Question: i'm trying to run (two) queries against SQL Server 2005 using ADO:
'''
SELECT
sp.nt_username AS NTUsername,
sp.hostname AS HostName
FROM sys.dm_tran_locks tl
INNER JOIN master.dbo.sysprocesses sp
ON tl.request_session_id = sp.spid
WHERE tl.resource_type = N'APPLICATION'
AND tl.resource_database_id = (
SELECT dbid
FROM master.dbo.sysprocesses
WHERE spid = @@spid)
'''
and the SQL Server 2000 compatible version:
'''
SELECT
sp.nt_username AS NTUsername,
sp.hostname AS HostName
FROM master.dbo.syslockinfo sli
INNER JOIN master.dbo.sysprocesses sp
ON sli.req_spid = sp.spid
WHERE rsc_type = 10 --10=Appliction
AND rsc_dbid = (
SELECT dbid
FROM master.dbo.sysprocesses
WHERE spid = @@spid)
'''
The query fine:
'''
IRecordset rs =new Recordset();
rs.CursorLocation = adUseClient; //the default for a Recordset is adUseServer (Connection.Execute's default is adUseClient)
rs.CursorType := adOpenForwardOnly; //the default
rs.Open(szQuery, conn.ConnectionObject,
adOpenForwardOnly, //CursorType
adLockReadOnly, //LockType
adCmdText);
'''
But then the status of 'BOF' or 'EOF':
'''
if (rs.EOF) then
'''
triggers an exception:
- -
What is about this query that causes ADO to fail so miserably?
---
: There really a matching row:

The 'provider' i'm using in the connection string is 'Provider=SQLOLEDB'.
Bonus Chatter:
>
## sysprocesses
'''
nt_username nchar(128)
hostname nchar(128)
'''
and querying for both - but one at a time - works, e.g.:
'''
SELECT
sp.nt_username AS NTUsername
'''
and
'''
SELECT
sp.hostname AS HostName
'''
work. Querying for both fail.
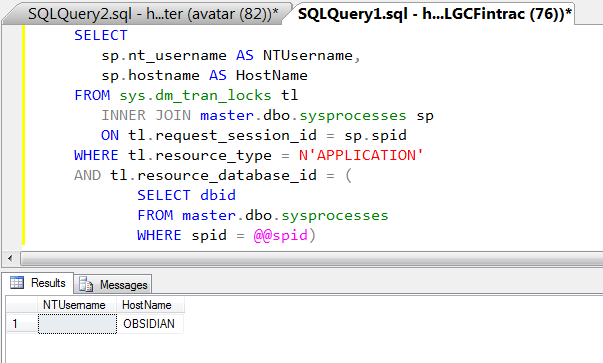
Answer: i found the problem. <URL>:
Even though 'nt_username' and 'hostname' already 'nchar(128)', you need to cast them to 'nchar(128)'
'''
SELECT
CAST(sp.nt_username AS nchar(128)) AS NTUsername,
CAST(sp.hostname AS nchar(128)) AS HostName
FROM sys.dm_tran_locks tl
INNER JOIN master.dbo.sysprocesses sp
ON tl.request_session_id = sp.spid
WHERE tl.resource_type = N'APPLICATION'
AND tl.resource_database_id = (
SELECT dbid
FROM master.dbo.sysprocesses
WHERE spid = @@spid)
'''
There is also a known bug with SQL Server 2005 and ADO and the use of '@@spid' in a query; you cannot do it. Fortunately i can, in this case, use 'DB_ID()':
'''
SELECT
CAST(sp.nt_username AS nchar(128)) AS NTUsername,
CAST(sp.hostname AS nchar(128)) AS HostName
FROM sys.dm_tran_locks tl
INNER JOIN master.dbo.sysprocesses sp
ON tl.request_session_id = sp.spid
WHERE tl.resource_type = N'APPLICATION'
AND tl.resource_database_id = DB_ID()
'''
Bada-bing.
SQL Server 2005 bug.
It might still exist in SQL Server 2008, SQL Server 2008 R2, SQL Server 2012